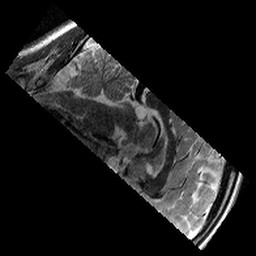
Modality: T2w
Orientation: sagittal
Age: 10
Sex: male
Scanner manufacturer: siemens
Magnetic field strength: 3 T
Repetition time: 9.23 s
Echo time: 0.067 s